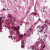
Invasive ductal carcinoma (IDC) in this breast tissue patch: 0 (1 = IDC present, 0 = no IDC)